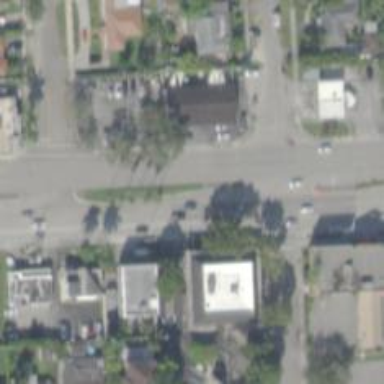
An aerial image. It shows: Primary highway with separate asphalt sidewalk.